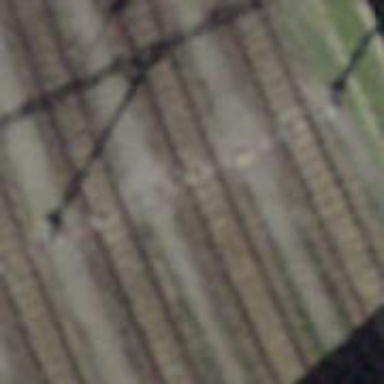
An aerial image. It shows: Rail yard with electrified contact lines for railway operations.